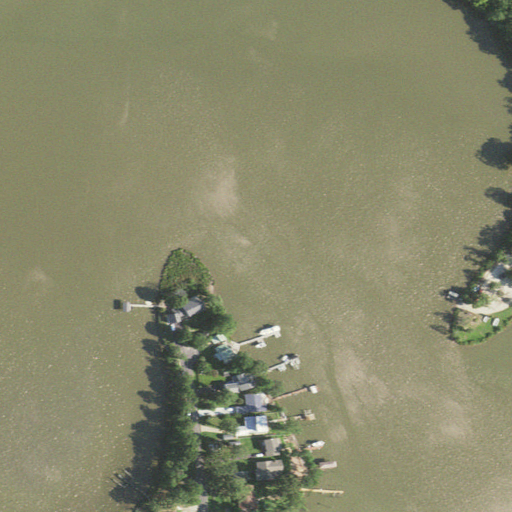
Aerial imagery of cape in Virginia named Low Point containing open water, low intensity development, herbaceous wetlands, open development, grassland, woody wetlands, and mixed forest